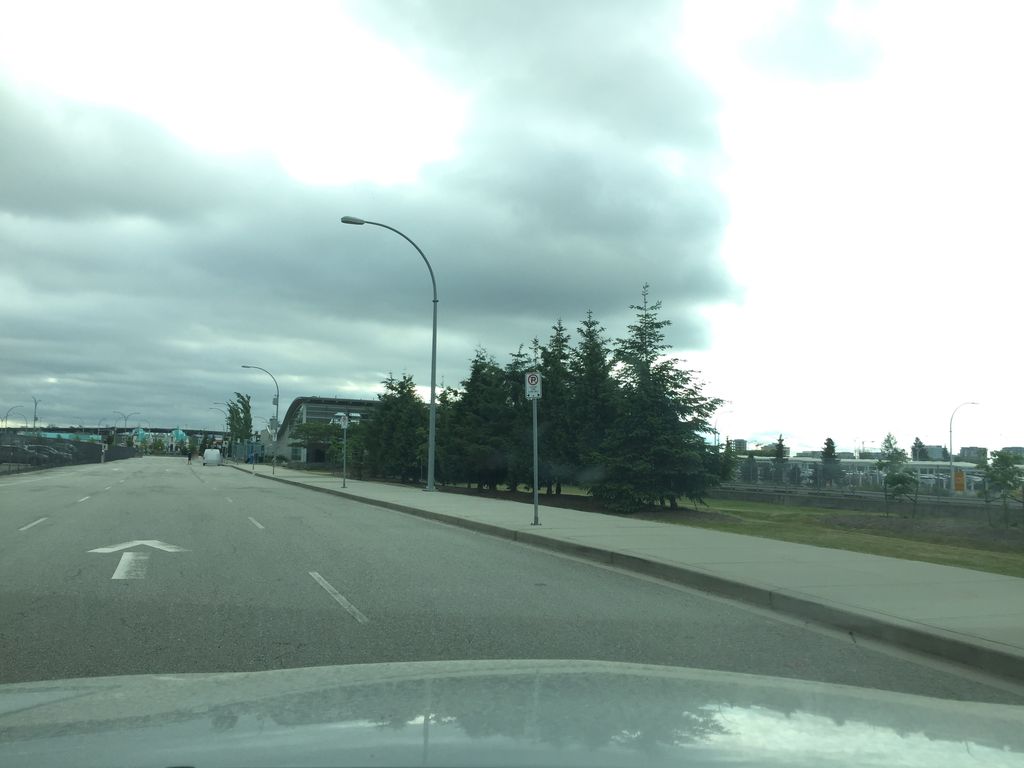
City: vancouver